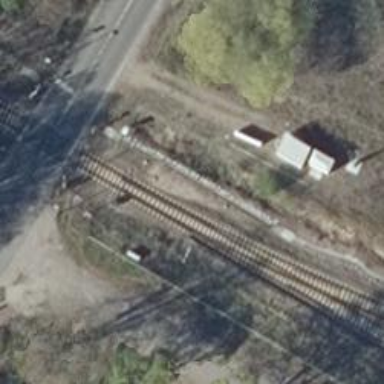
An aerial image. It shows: Railway switch with the turnout on the left side.